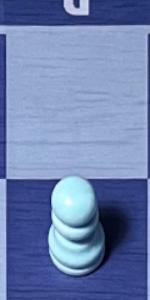
Label: Pawn_White